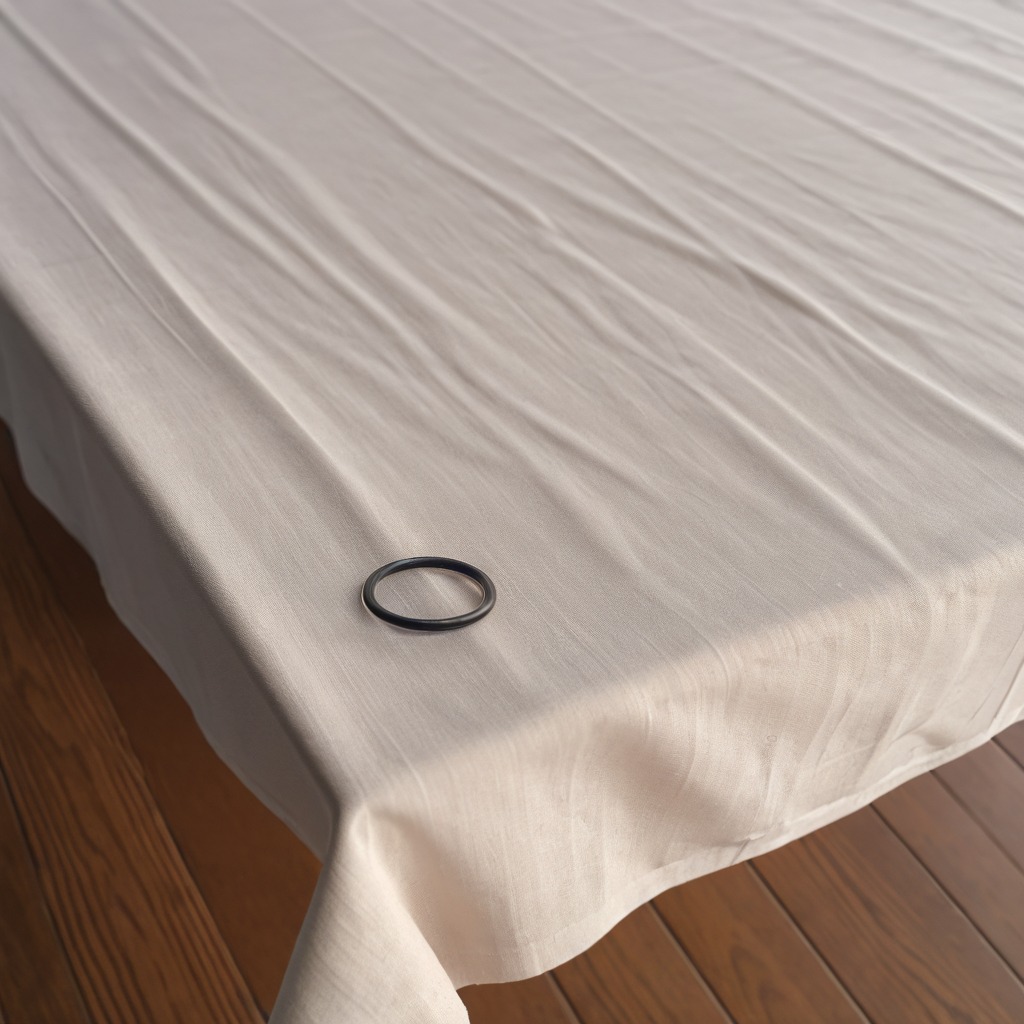
A rubber O-ring is lying on a wooden table.